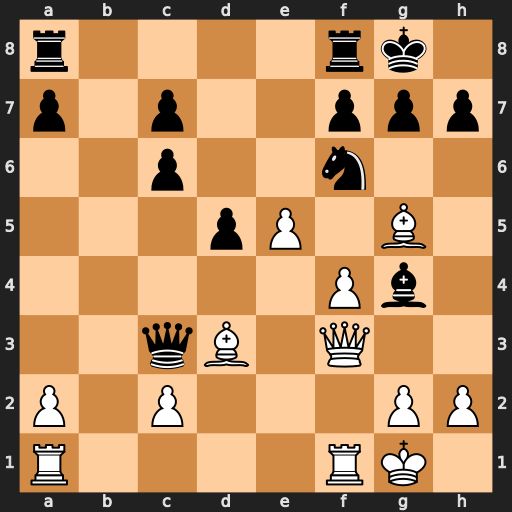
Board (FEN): r4rk1/p1p2ppp/2p2n2/3pP1B1/5Pb1/2qB1Q2/P1P3PP/R4RK1
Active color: w
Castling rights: -
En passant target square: -
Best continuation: Bxh7+ Nxh7 Qxc3